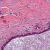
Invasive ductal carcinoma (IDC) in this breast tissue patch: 0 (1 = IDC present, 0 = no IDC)